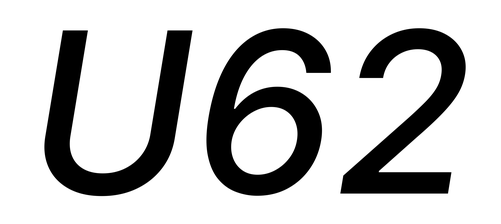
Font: Inter-Italic_Medium_Italic